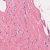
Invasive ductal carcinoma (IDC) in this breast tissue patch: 0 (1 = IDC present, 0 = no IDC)